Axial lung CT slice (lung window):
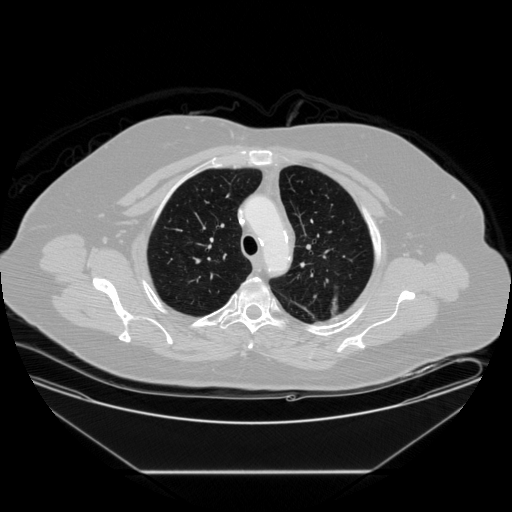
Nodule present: no